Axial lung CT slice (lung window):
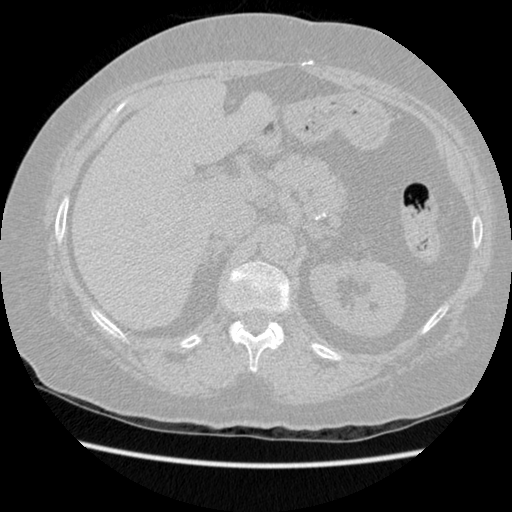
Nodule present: no